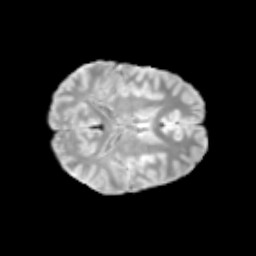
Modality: T2w
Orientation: axial
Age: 13
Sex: male
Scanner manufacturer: siemens
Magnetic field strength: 3 T
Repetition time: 3.8 s
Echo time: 0.07 s